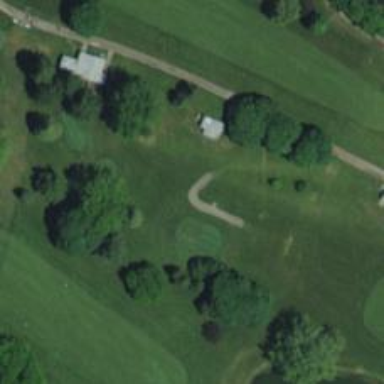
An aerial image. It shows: Service road designated as golf cart path.